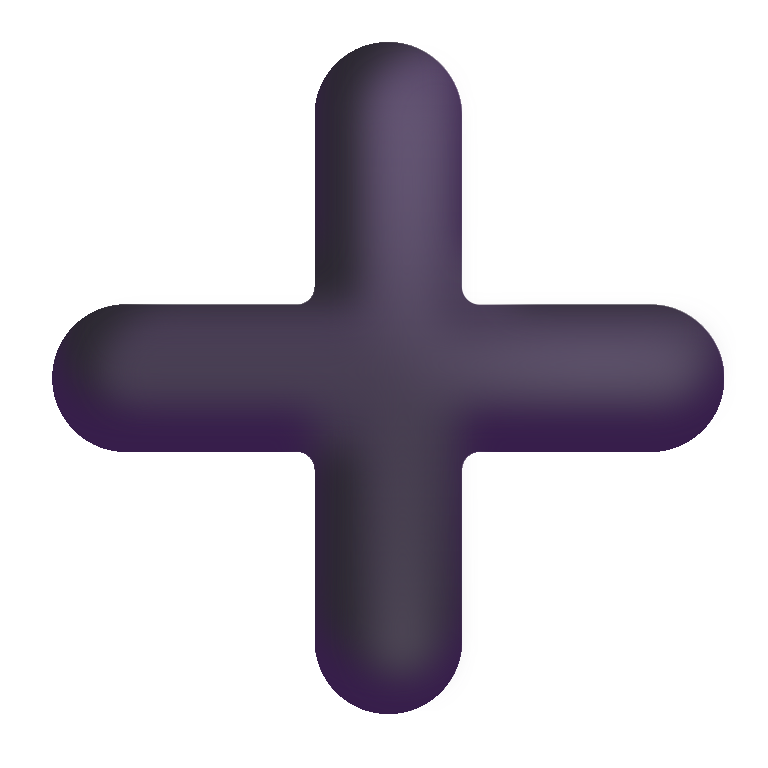
plus color